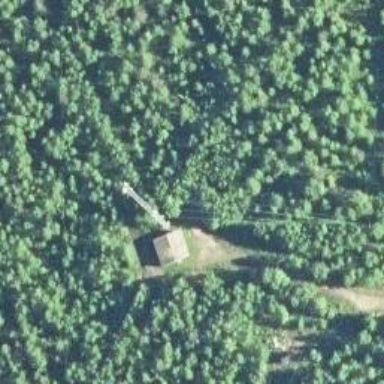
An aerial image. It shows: Mast tower used for communication.